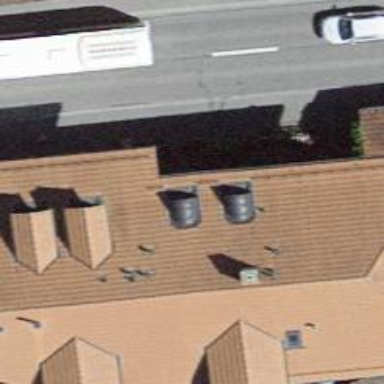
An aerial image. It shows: Fast food restaurant building.